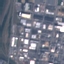
Land use / land cover class: Industrial